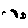
Label: moon